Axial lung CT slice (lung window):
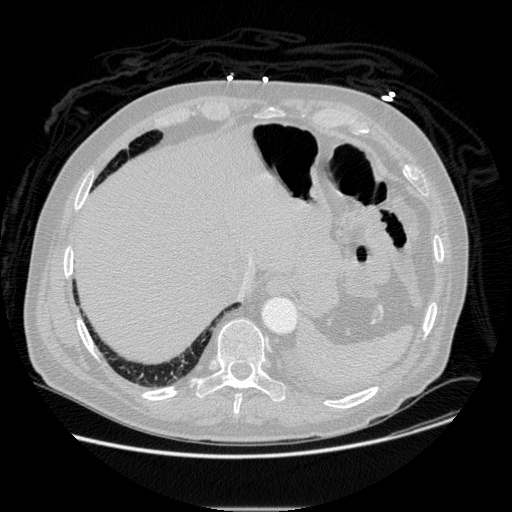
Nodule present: no